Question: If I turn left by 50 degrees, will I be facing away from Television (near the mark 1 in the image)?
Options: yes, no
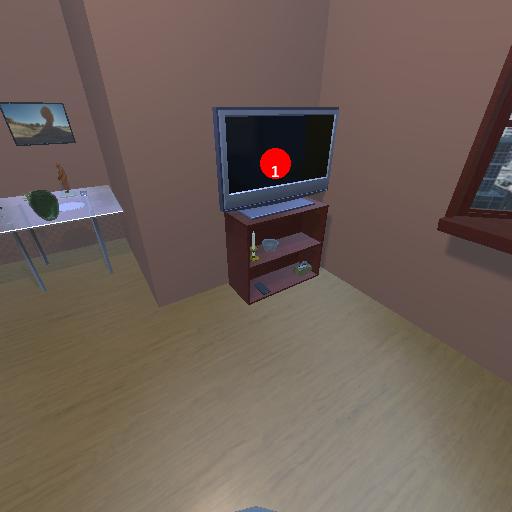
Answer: yes